Interaction volume radius: 5 \u00c5
Interaction volume height: 10 \u00c5
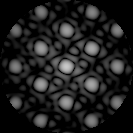
Disorder parameter: 0.077